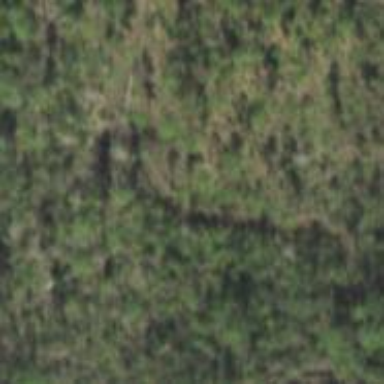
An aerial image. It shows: Needle-leaved woodland.